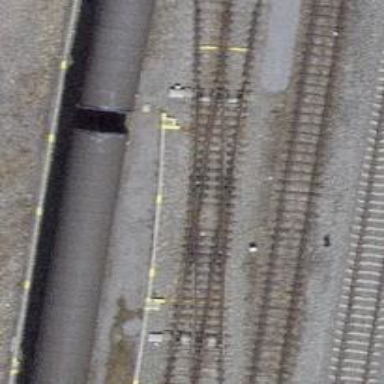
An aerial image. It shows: Railway siding with one electrified track and contact line.